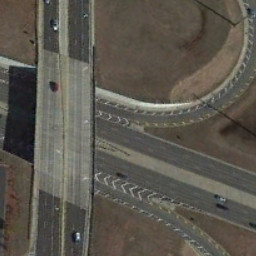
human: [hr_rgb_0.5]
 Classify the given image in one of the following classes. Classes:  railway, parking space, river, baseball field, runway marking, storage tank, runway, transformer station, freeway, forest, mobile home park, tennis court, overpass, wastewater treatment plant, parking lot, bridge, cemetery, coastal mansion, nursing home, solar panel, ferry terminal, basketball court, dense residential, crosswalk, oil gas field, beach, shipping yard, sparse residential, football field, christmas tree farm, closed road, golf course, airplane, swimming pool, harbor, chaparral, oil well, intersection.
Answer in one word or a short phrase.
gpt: overpass